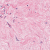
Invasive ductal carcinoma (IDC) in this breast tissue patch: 0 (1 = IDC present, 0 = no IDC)